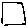
Label: square